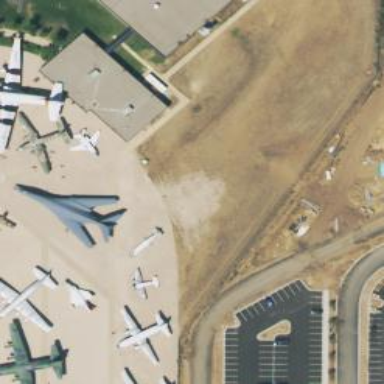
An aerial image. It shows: Historic memorial dedicated to aircraft.